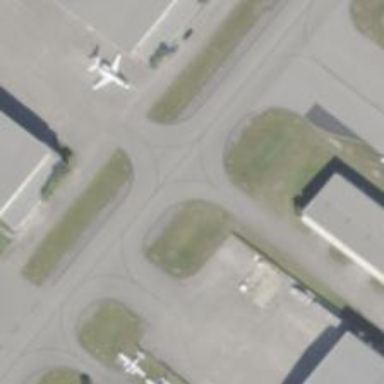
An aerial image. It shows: View of taxiway at the airport.